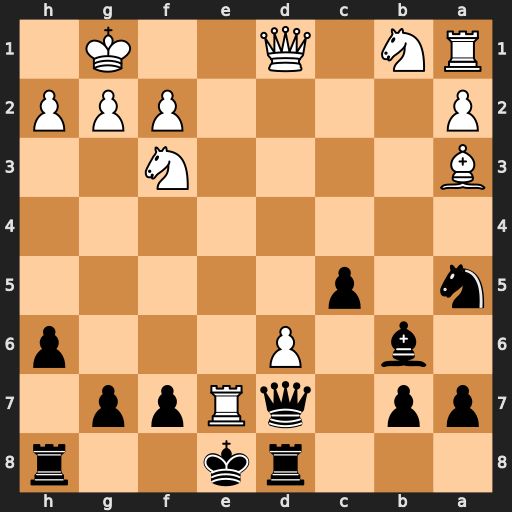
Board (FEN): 3rk2r/pp1qRpp1/1b1P3p/n1p5/8/B4N2/P4PPP/RN1Q2K1
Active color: b
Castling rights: k
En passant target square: -
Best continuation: Qxe7 Qa4+ Qd7